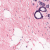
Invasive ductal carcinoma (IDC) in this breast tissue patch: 0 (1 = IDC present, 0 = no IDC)